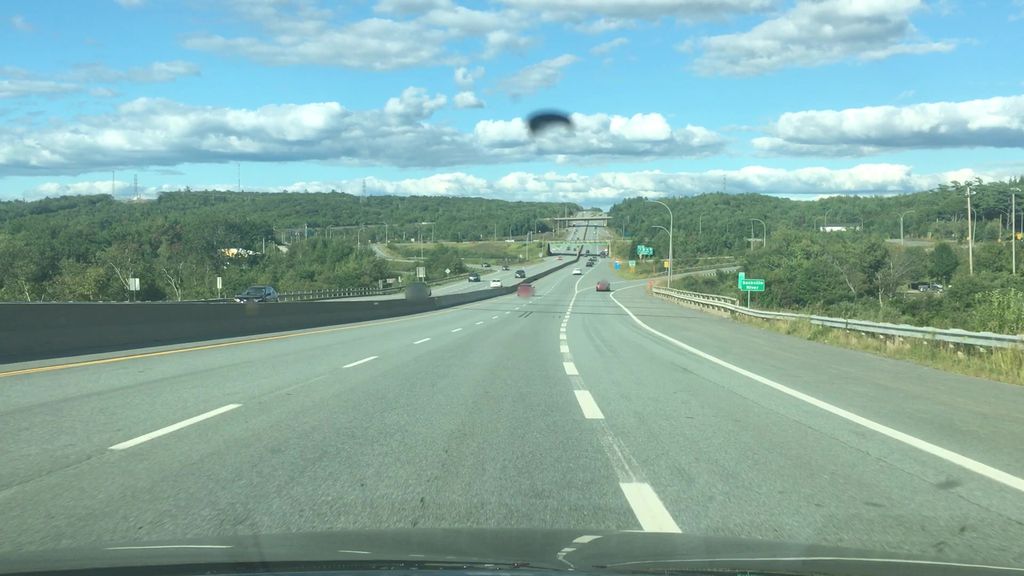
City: halifax